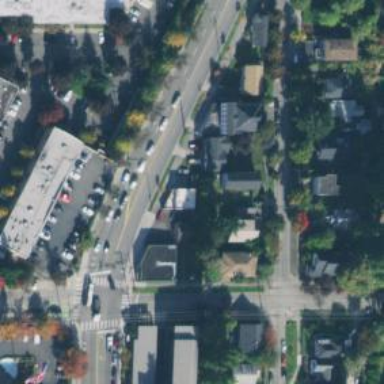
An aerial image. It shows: Secondary road with separate sidewalks.